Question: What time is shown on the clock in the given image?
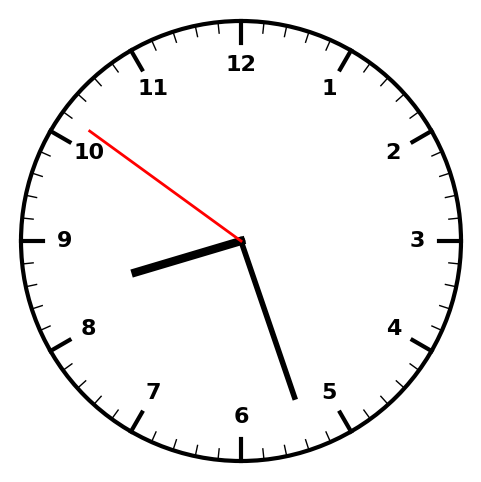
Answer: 08:26:51